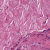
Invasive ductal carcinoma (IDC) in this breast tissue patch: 0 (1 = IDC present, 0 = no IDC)